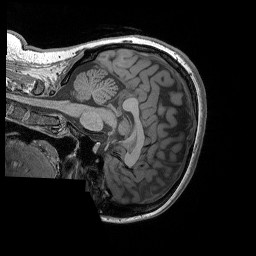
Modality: T1w
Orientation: sagittal
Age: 19
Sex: female
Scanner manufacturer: siemens
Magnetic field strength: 3 T
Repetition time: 1.9 s
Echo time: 0.00302 s